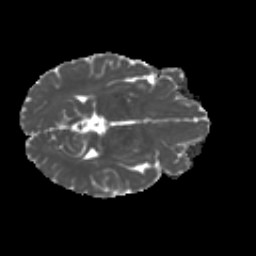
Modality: MD
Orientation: axial
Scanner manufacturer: siemens
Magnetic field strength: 3 T
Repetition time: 4.16 s
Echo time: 0.0806 s